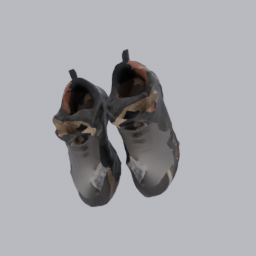
Label: people